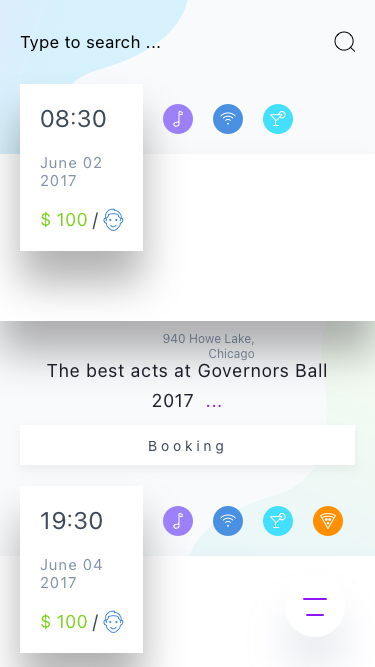
Text in this UI design:
$ 100 /
June 04
2017
19:30
Booking
The best acts at Governors Ball 2017  ...
940 Howe Lake, Chicago
$ 100 /
June 02
2017
08:30
Type to search ...